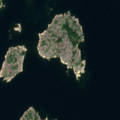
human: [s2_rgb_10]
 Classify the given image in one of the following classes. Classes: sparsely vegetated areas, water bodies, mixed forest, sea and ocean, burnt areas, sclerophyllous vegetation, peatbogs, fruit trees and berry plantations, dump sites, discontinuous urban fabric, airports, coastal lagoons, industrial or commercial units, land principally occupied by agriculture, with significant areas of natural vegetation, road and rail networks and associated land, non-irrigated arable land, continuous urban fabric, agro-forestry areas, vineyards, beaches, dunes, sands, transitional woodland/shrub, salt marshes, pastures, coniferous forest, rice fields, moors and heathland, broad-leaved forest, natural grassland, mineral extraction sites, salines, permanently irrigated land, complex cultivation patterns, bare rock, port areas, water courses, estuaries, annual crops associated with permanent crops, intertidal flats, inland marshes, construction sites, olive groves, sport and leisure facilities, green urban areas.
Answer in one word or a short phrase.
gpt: sea and ocean